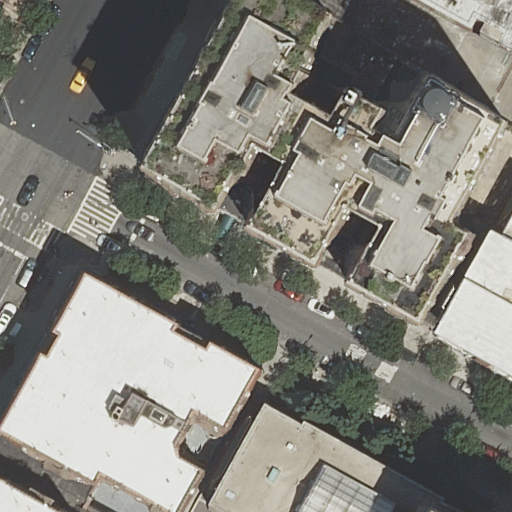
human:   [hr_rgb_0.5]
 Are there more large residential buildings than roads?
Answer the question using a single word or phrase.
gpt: no

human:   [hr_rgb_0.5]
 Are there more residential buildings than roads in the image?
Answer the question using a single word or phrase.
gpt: yes

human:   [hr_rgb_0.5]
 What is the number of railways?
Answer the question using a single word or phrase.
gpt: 0

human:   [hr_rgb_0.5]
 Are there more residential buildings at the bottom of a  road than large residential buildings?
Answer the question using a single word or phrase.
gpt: yes

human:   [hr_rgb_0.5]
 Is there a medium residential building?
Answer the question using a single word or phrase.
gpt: yes

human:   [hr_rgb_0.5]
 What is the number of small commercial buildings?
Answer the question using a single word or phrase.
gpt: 0

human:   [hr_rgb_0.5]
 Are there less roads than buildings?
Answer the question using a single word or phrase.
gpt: yes

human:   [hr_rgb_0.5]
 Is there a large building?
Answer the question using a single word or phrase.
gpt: yes

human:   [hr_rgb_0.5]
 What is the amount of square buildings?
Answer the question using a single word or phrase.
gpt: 0

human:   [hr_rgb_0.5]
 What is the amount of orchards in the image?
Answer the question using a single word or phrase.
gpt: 0

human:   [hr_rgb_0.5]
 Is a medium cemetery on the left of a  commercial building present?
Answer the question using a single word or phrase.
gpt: no

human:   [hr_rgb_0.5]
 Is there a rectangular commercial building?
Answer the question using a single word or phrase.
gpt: no

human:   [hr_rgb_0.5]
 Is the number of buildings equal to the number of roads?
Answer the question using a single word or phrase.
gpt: no

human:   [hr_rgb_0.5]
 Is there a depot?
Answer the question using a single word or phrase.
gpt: no

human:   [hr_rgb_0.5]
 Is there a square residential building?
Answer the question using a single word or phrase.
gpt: no

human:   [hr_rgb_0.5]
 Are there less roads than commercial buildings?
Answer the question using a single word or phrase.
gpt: no

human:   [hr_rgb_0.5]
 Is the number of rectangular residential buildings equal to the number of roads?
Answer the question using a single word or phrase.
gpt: no

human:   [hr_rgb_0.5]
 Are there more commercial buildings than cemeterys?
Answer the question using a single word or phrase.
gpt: no

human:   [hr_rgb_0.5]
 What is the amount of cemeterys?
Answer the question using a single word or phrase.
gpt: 0

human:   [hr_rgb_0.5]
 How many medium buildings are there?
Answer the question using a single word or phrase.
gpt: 1

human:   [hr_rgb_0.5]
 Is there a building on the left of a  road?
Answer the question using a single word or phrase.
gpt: yes

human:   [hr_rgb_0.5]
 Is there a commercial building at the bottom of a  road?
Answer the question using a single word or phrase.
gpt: no

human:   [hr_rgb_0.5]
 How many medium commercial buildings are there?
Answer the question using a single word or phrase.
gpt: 0

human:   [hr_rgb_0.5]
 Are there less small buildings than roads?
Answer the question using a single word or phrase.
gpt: yes

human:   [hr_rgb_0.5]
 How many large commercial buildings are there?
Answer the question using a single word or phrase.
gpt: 0

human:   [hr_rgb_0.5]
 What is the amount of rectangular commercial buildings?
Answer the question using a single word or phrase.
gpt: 0

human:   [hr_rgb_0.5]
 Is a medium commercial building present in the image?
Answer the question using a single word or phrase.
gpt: no

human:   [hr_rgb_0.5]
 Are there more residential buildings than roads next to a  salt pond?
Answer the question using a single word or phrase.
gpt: yes

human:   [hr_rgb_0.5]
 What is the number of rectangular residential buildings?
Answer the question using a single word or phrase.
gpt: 2

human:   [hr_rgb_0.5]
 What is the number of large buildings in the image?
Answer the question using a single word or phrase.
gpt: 3

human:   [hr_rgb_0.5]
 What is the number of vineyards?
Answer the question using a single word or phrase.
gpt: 0

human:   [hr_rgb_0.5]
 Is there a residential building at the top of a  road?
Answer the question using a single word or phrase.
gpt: yes

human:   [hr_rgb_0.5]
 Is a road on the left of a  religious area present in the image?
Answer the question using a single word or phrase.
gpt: no

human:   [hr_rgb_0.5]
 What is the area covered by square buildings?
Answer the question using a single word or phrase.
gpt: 0m2

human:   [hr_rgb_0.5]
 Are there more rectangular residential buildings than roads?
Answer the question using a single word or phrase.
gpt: no

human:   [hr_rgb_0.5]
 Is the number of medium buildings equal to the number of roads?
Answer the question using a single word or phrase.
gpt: no